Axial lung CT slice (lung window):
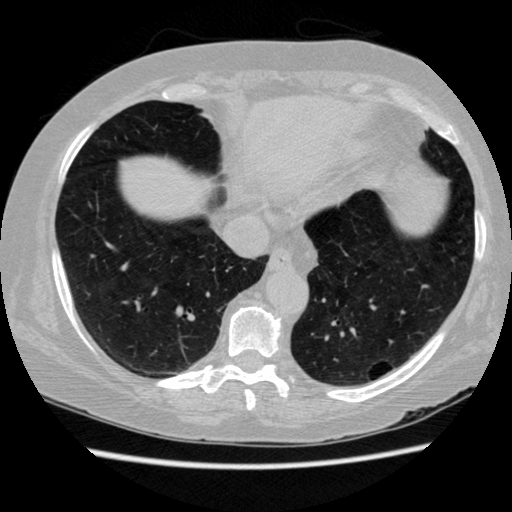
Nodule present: no